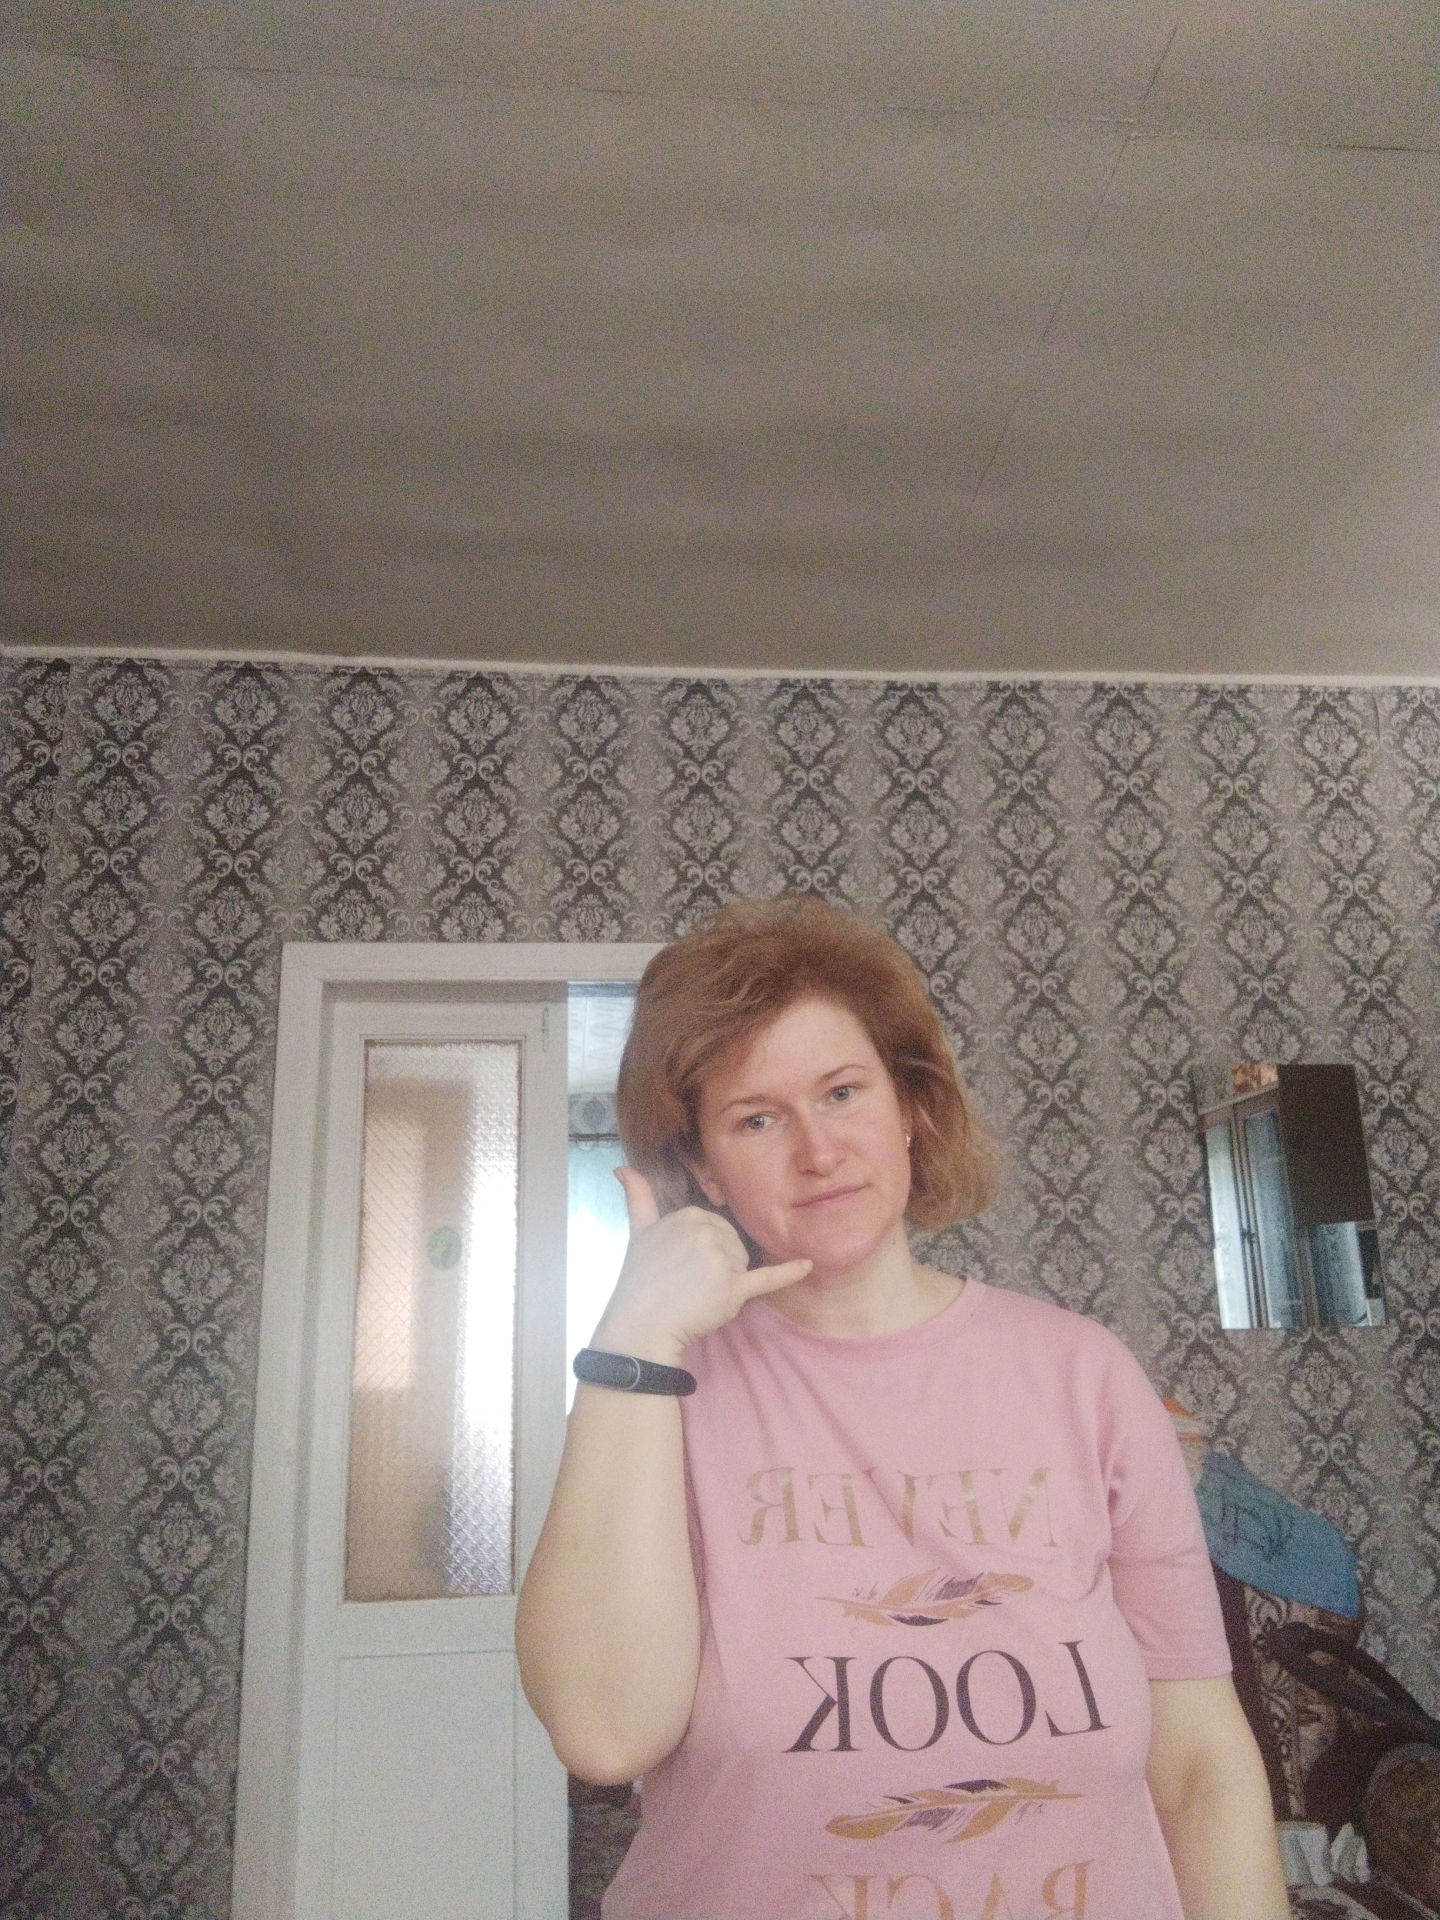
Label: noise